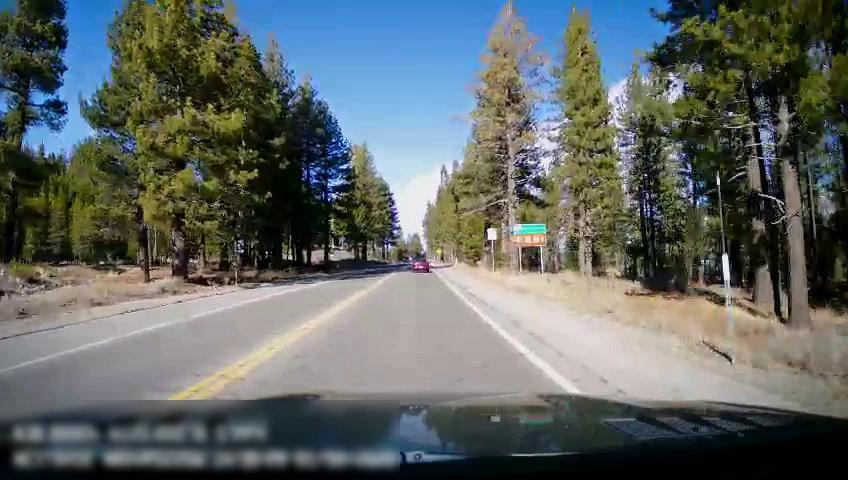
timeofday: Day
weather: Sunny
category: Drivable Space
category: Vehicles | Car
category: Lanes | Current Lane
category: Lanes | Current Lane
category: Lanes | Opposite Lane
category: Traffic | Signs